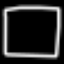
Label: square